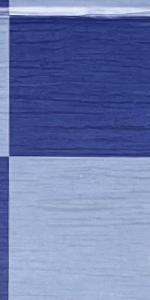
Label: Empty